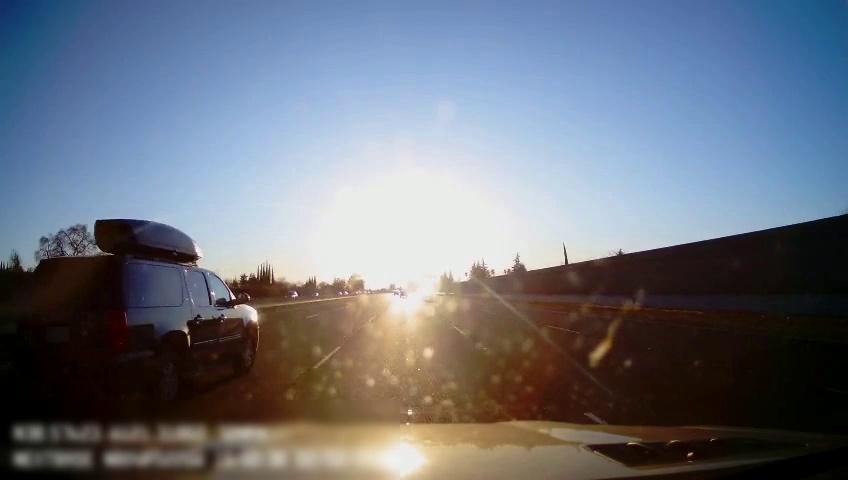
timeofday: Day
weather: Sunny
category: Drivable Space
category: Vehicles | SUV
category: Vehicles | Car
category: Vehicles | SUV
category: Lanes | Alternate Lane
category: Lanes | Current Lane
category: Lanes | Current Lane
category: Lanes | Alternate Lane
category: Lanes | Alternate Lane